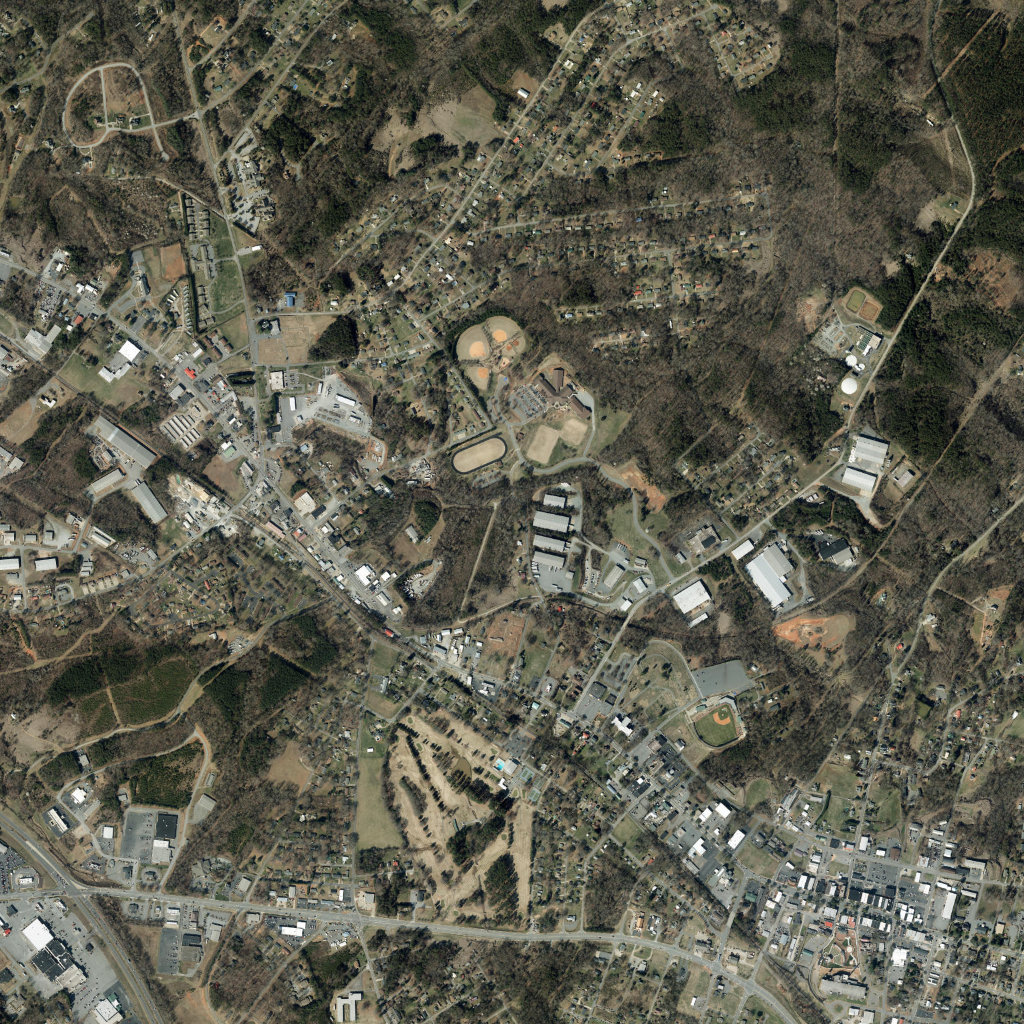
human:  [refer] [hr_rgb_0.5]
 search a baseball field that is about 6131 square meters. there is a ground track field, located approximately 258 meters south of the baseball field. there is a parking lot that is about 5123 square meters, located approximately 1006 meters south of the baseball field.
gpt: <box>[[47, 29, 51, 33, 0]]</box>

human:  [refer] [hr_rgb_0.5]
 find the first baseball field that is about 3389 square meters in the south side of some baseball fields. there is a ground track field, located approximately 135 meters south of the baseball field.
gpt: <box>[[45, 35, 47, 37, 0]]</box>

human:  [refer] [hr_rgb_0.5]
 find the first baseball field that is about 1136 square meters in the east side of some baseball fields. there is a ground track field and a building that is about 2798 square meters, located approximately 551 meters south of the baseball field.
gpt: <box>[[50, 32, 51, 34, 0]]</box>